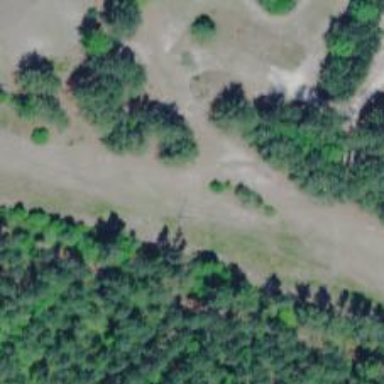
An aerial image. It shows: Disc golf hole.